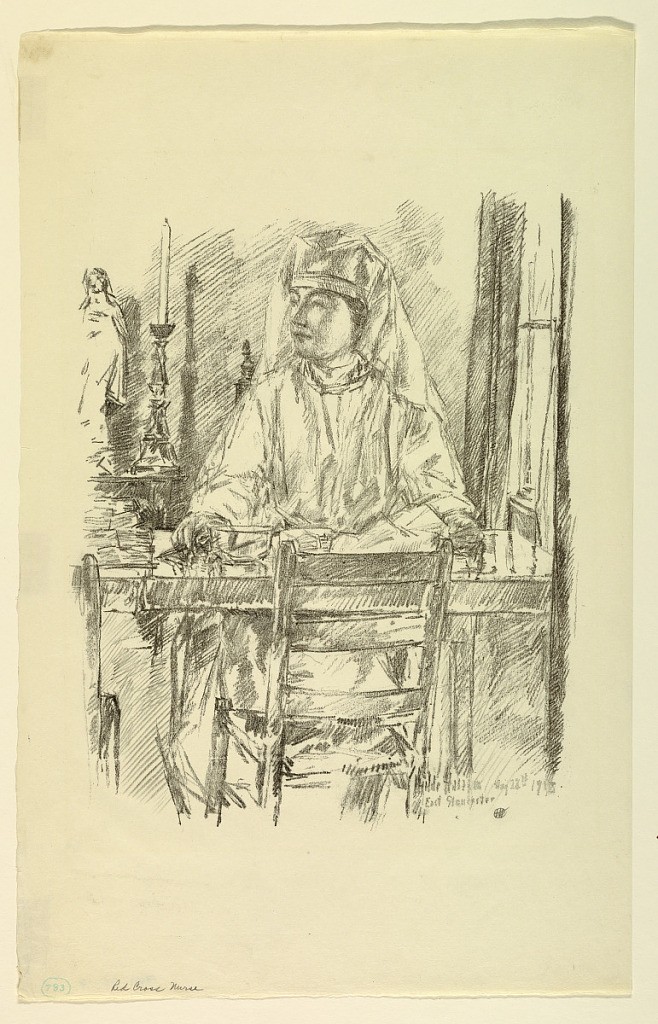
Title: Red Cross Nurse
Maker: Childe Hassam, American, 1859–1935
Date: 1918
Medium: Lithograph on paper
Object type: Print
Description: A Red Cross nurse sits at a table, facing frontally, her head turned to the left.